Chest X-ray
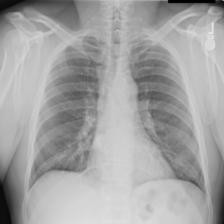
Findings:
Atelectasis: negative
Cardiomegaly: negative
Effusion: negative
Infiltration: negative
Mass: negative
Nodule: negative
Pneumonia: negative
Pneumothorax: negative
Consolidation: negative
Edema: negative
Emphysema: negative
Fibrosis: negative
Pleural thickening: negative
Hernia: negative